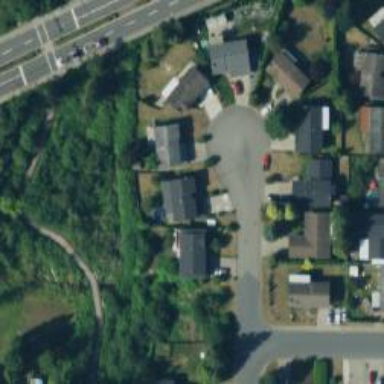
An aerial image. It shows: Detached building.